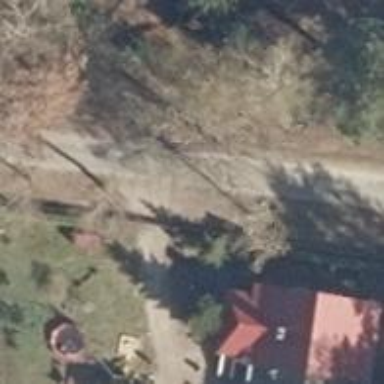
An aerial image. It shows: Driveway leading to service road.